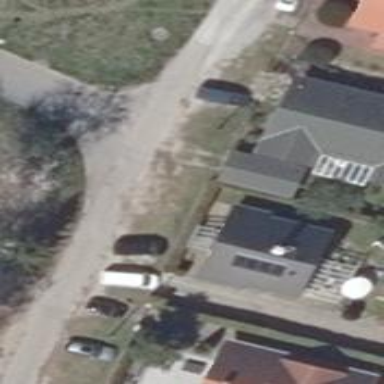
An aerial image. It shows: Asphalt road in residential area.